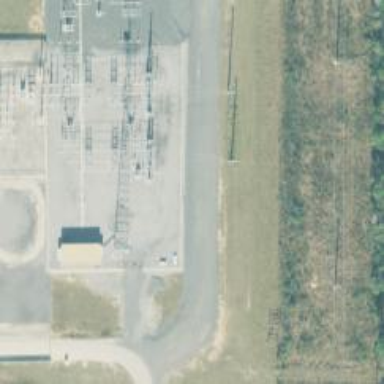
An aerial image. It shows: Substation for switching with surrounding fence.